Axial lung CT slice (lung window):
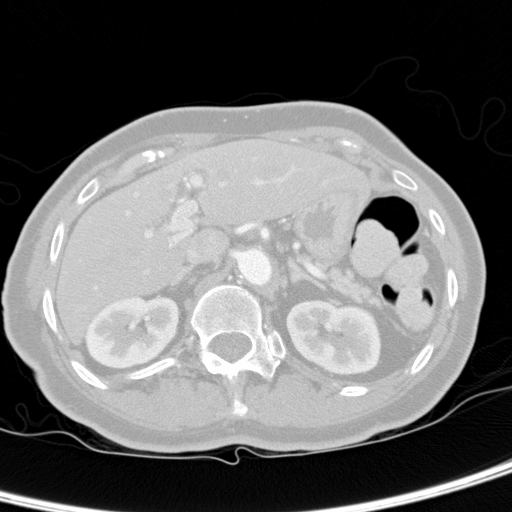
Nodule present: no